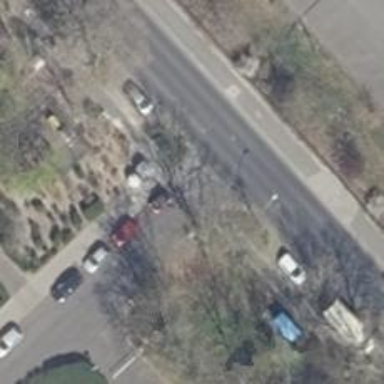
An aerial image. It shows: Unmarked road crossing.